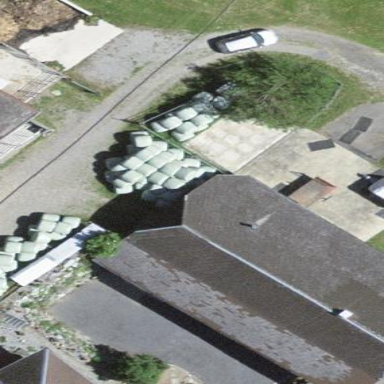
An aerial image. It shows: Farm building.